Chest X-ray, PA view. Patient: 40 years old, sex M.
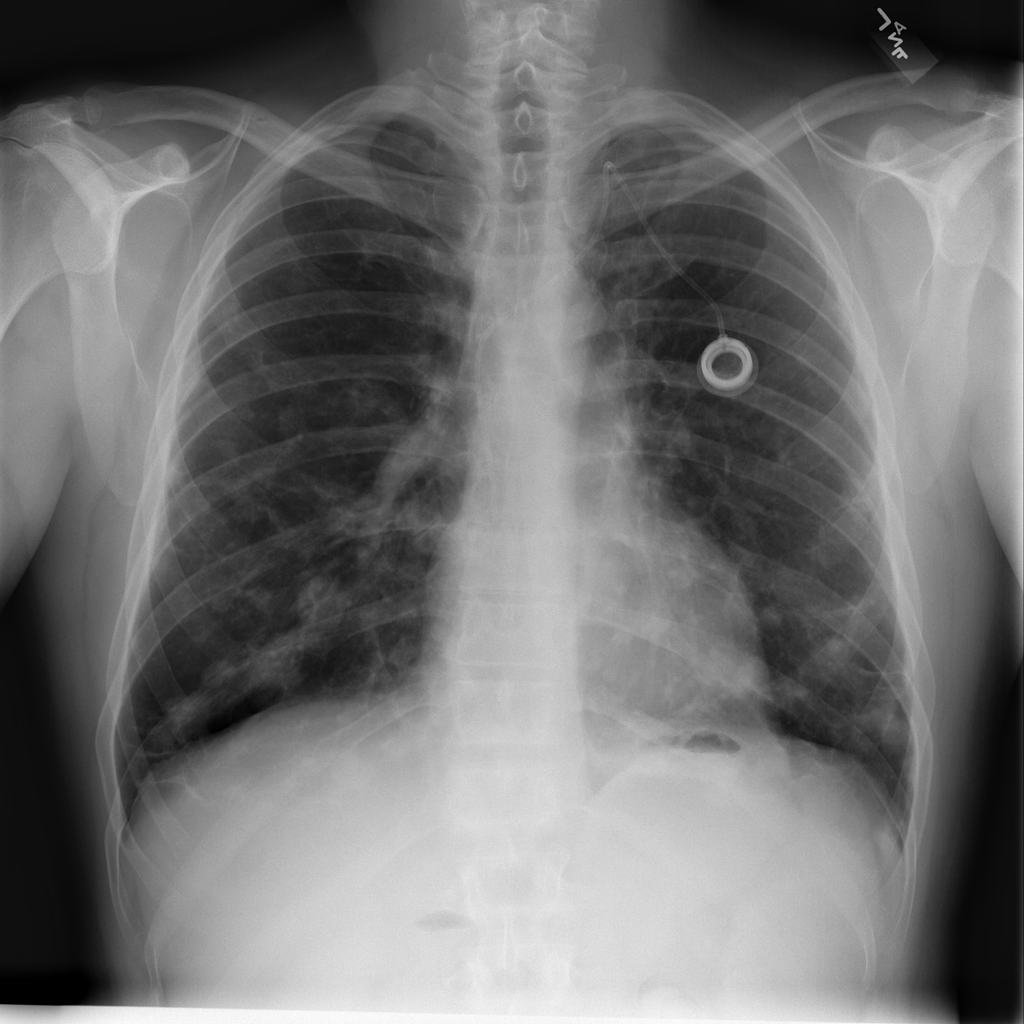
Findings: Atelectasis, Edema, Effusion, Mass, Nodule